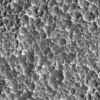
Atmospheric dust classification: not_dusty